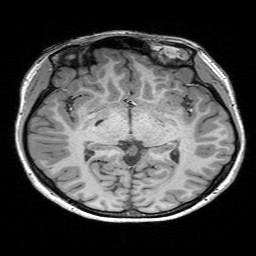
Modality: T1w
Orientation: coronal
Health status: healthy
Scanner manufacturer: siemens
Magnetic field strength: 3 T